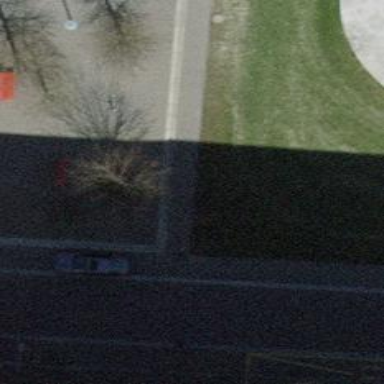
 Fagus genus."